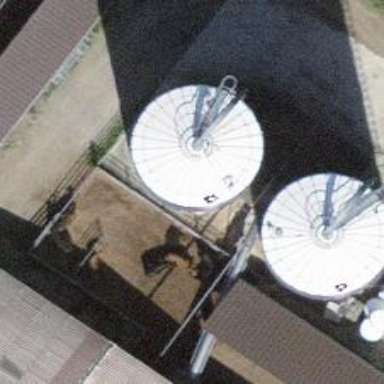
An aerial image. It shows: Silo.